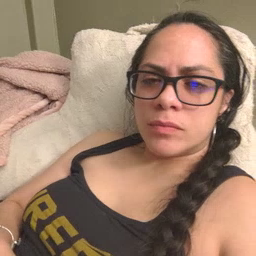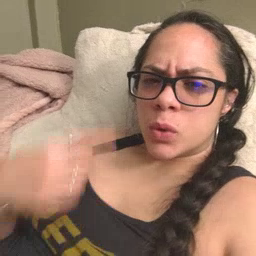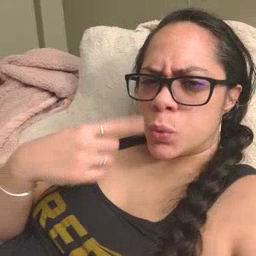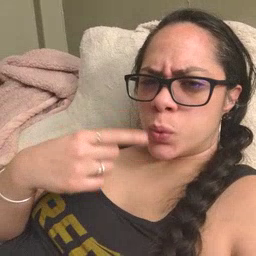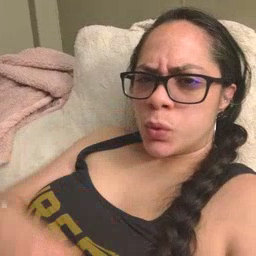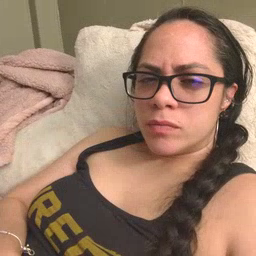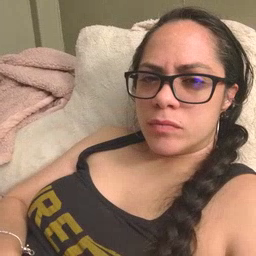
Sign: who